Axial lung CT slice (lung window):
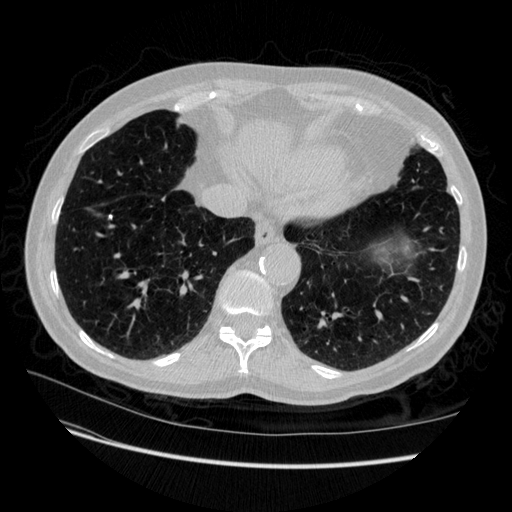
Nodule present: yes
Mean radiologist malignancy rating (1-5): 1